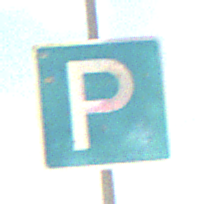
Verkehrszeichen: Parken
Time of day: MorningAfternoon
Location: Outdoor (Beach)
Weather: PartlyCloudy
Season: NotSpecified
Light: Natural